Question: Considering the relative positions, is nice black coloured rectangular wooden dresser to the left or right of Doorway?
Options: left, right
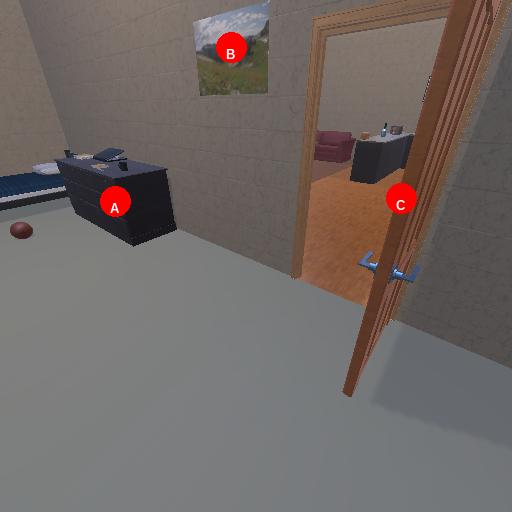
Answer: left